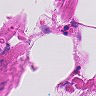
Metastatic tissue present: no